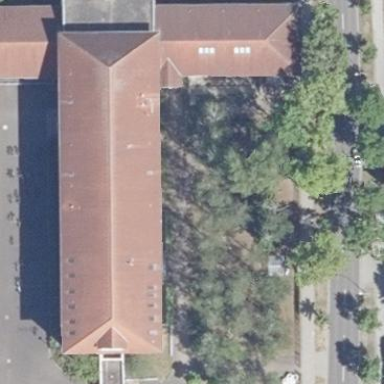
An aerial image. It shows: School building with white exterior. The roof is made of roof tiles.